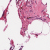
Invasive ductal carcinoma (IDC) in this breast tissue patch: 0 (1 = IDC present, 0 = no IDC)